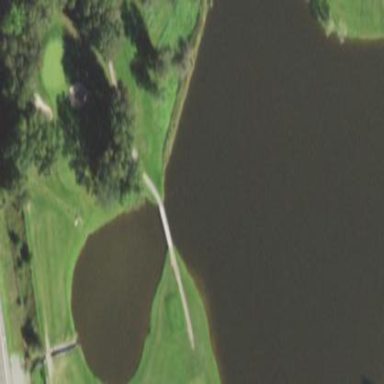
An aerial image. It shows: Water hazard on golf course. The hazard is natural water feature.